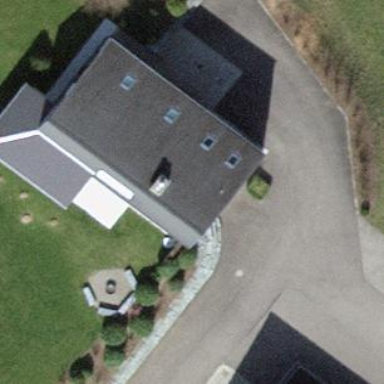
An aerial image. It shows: Saltbox-shaped farm building.